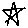
Label: star